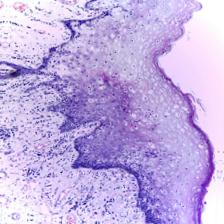
Diagnosis: Normal